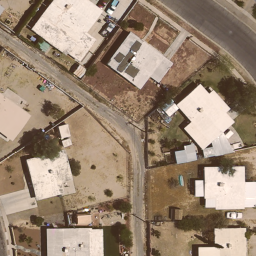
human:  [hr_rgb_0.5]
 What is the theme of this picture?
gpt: medium residential

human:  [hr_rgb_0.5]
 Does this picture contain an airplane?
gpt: no

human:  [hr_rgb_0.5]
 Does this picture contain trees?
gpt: yes

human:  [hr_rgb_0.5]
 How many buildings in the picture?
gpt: eight

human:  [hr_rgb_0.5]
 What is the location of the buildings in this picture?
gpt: lower left and upper right